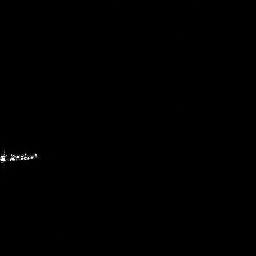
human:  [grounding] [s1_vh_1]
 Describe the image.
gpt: In the satellite image, there is  <ref>1 medium ship </ref> <box>[[0, 56, 14, 63, 0]]</box> located at left.